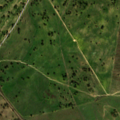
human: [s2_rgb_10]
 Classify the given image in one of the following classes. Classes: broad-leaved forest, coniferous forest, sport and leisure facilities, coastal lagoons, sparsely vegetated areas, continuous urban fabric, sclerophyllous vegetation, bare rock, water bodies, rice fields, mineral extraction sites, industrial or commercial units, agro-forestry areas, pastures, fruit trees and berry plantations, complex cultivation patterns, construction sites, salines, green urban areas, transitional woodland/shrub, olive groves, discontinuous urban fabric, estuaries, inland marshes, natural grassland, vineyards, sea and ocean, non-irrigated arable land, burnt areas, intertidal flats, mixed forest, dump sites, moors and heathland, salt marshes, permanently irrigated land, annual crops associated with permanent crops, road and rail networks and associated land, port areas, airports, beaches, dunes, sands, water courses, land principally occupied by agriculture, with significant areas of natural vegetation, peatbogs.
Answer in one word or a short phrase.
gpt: non-irrigated arable land, agro-forestry areas, transitional woodland/shrub